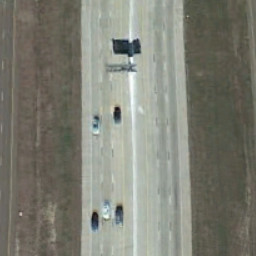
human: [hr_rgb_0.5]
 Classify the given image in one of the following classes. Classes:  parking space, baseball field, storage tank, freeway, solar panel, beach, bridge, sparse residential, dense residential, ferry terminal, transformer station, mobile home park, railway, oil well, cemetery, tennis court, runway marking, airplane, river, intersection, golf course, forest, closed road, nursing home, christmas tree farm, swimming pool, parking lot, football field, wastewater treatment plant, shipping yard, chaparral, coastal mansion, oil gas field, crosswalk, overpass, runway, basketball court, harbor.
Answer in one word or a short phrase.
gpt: freeway